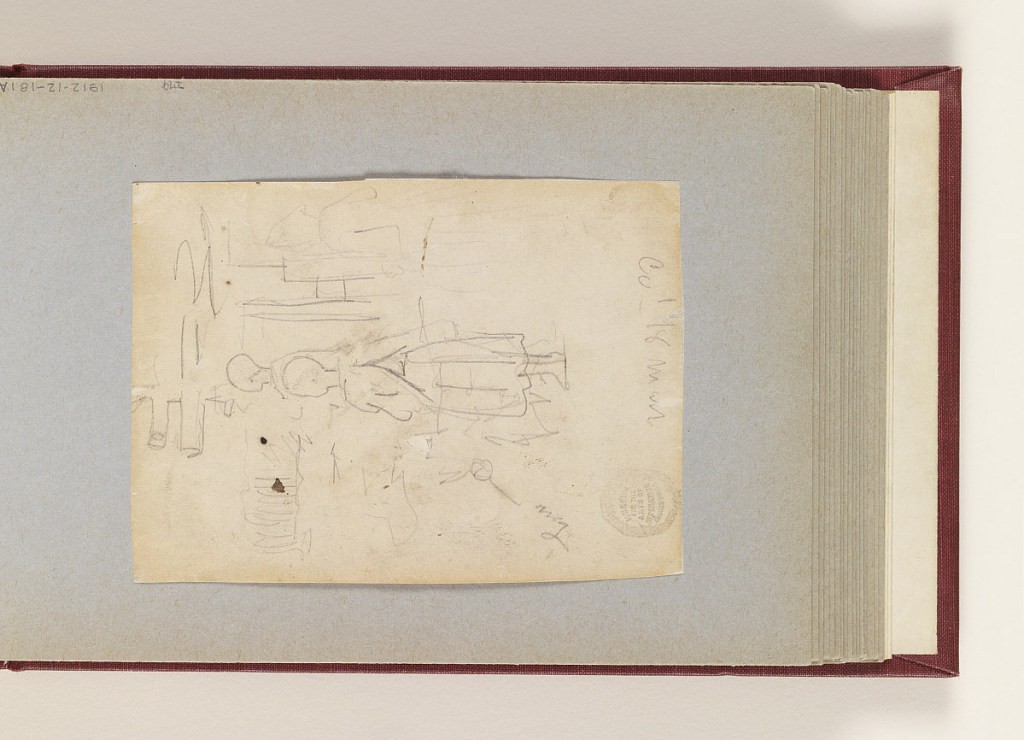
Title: Cabin with Two Children
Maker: Winslow Homer, American, 1836–1910
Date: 1862
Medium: Graphite on wove paper, laid down
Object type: Drawing
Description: Vertical view of a portion of a log cabin, in front of which stand two children, and, to the right, a woman.